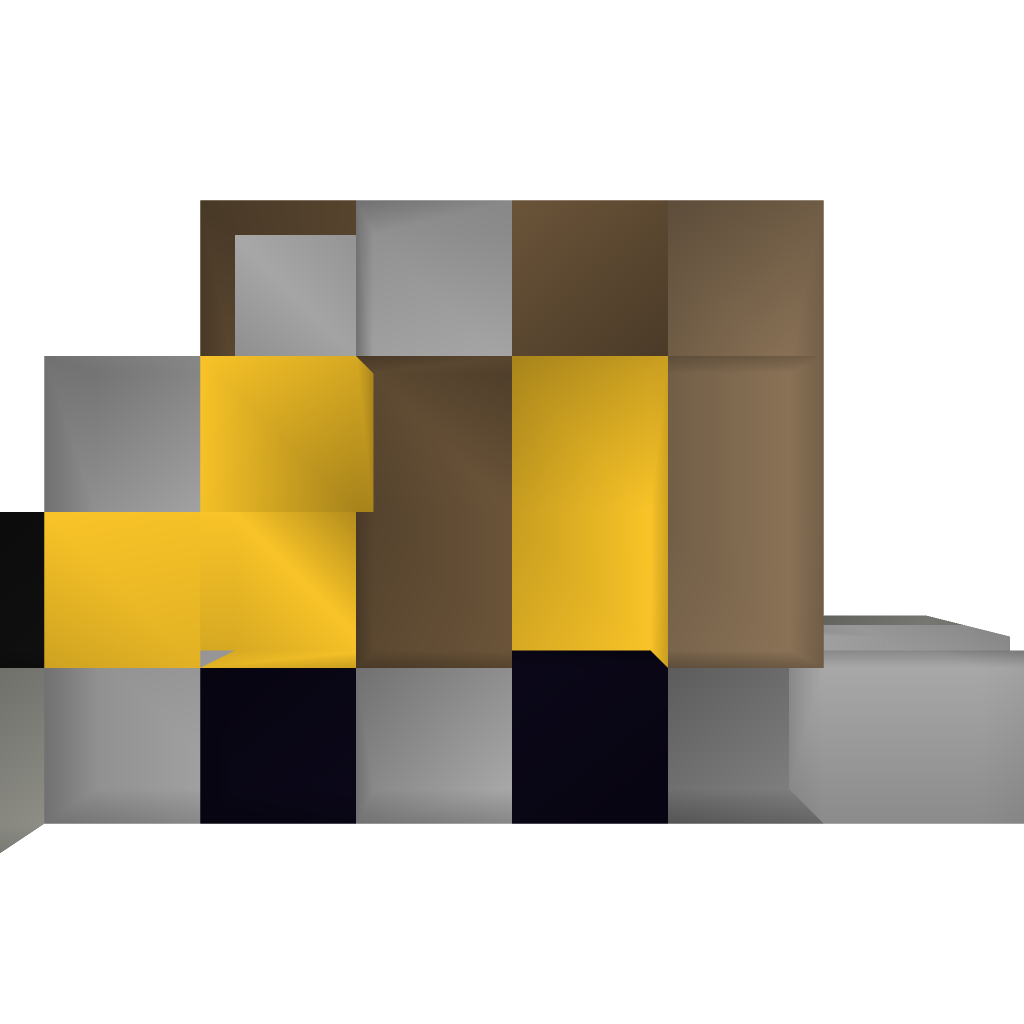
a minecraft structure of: Forklift